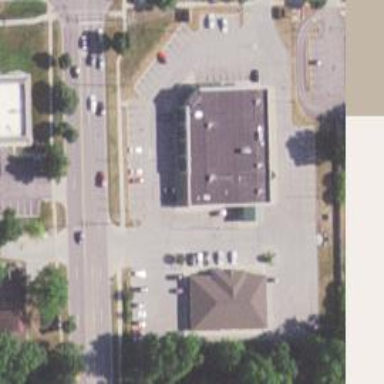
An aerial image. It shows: Pharmacy providing healthcare services.